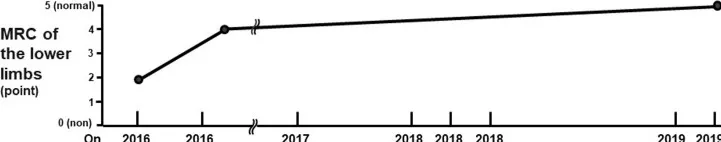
Treatment and clinical course. . The patient initially received OCS and additional IVIG therapy. The amplitude and extent of sensory impairment in the lower extremities remained unresolved. This impairment mostly disappeared after the initiation of mepolizumab. The MRC grade of movement disturbance in the lower extremities improved after starting OCS and mepolizumab. . OCS: oral corticosteroid; IVIG: intravenous immunoglobulin; MRC: Medical Research Council.
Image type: chart (chart)